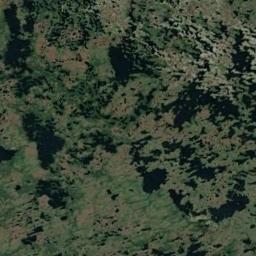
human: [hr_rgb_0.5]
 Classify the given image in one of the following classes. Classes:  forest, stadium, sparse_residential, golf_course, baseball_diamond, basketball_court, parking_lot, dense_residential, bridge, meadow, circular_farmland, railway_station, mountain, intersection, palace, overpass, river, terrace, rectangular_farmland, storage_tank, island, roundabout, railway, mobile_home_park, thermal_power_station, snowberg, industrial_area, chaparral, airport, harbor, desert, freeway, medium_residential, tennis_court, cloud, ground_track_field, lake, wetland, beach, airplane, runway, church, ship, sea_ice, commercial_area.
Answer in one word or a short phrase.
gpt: wetland